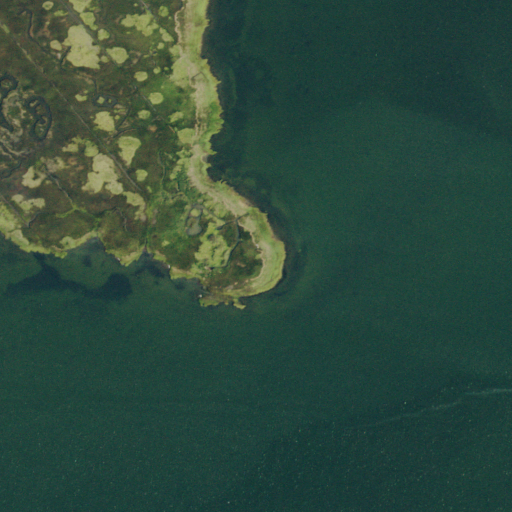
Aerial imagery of cape in New Jersey named Gaunt Point containing open water and herbaceous wetlands